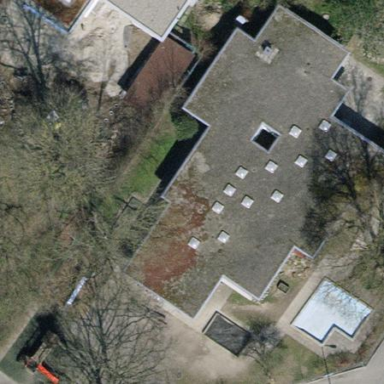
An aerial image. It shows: Kindergarten.